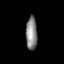
Tissue: prostate
Cell type: T cells
Senescence score: 0.3043
Nuclear area (px): 367
Mean DAPI intensity: 137.719